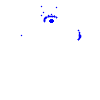
Particle: proton